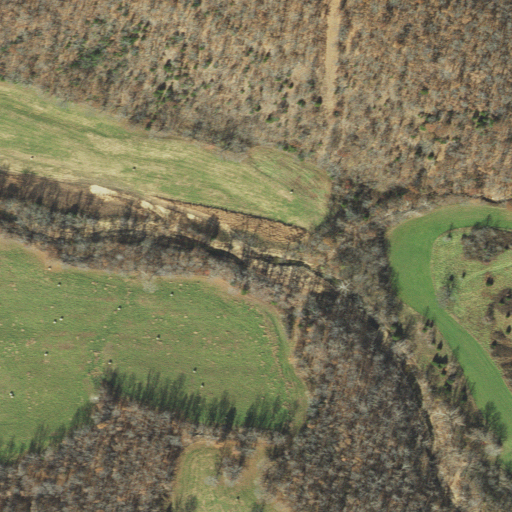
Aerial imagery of valley in Arkansas named Luster Hollow containing deciduous forest and pasture